Field crop: tomato
Growth stage: 1
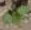
Species: solanum